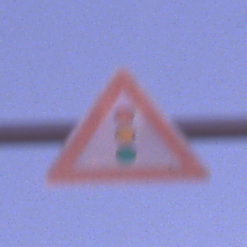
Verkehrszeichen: Lichtzeichenanlage
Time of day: Dawn
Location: Outdoor (Nature)
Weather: PartlyCloudy
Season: NotSpecified
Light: Natural